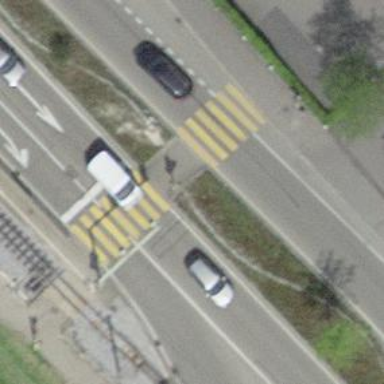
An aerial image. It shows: Road crossing with traffic signals.